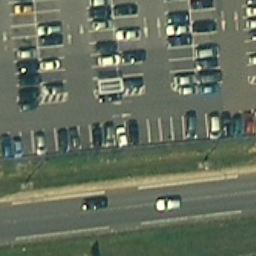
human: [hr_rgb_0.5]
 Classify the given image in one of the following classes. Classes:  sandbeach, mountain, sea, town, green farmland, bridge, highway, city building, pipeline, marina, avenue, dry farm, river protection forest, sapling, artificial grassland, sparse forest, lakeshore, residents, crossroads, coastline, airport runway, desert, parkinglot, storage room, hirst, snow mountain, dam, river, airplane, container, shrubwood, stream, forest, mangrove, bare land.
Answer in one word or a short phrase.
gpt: parkinglot